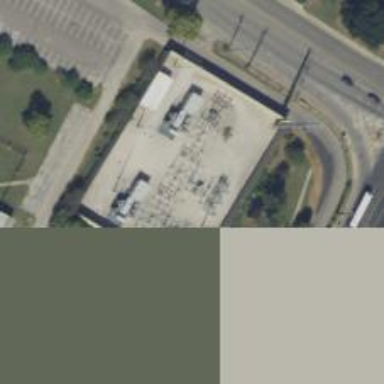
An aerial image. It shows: Switch used for power control.